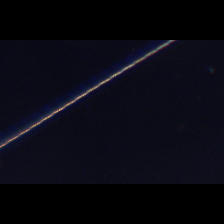
Taxon: Psuedo-nitzschia
Group: Diatoms